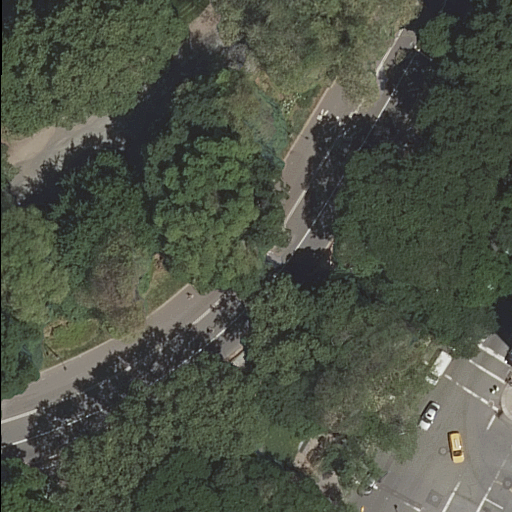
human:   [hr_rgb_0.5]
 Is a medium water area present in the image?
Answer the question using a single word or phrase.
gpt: no

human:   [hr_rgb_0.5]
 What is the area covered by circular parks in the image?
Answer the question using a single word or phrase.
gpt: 0m2

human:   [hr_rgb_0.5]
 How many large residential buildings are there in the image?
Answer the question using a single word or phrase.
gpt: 0

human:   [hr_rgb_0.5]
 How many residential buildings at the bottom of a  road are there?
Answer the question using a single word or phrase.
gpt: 0

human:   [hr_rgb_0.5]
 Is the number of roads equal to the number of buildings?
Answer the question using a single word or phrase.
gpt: no

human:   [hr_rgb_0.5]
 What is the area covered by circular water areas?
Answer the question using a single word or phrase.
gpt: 0m2

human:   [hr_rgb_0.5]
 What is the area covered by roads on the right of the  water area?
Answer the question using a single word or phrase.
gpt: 0m2

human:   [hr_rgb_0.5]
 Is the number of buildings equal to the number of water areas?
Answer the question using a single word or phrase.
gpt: no

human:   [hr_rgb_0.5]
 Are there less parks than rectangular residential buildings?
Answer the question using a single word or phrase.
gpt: no

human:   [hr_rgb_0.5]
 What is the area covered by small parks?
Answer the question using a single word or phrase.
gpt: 0m2

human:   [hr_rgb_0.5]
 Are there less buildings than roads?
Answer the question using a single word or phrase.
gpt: yes

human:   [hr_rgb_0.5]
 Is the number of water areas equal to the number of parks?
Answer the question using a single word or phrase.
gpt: yes

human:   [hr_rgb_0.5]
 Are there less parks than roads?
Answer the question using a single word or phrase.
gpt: yes

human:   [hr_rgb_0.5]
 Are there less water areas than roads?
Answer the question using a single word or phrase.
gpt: yes

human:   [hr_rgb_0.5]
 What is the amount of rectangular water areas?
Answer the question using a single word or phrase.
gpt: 1

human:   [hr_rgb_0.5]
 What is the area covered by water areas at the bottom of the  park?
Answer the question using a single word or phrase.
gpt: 1m2

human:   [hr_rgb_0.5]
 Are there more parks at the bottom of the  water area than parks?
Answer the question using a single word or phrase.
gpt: no

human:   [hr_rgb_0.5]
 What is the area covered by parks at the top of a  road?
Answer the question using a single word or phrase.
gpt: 10410m2

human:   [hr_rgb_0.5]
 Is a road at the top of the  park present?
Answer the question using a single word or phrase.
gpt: no

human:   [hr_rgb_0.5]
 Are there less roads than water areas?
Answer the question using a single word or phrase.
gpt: no

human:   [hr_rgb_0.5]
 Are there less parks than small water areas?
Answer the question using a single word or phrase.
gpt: no

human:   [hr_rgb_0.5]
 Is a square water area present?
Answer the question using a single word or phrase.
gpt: no

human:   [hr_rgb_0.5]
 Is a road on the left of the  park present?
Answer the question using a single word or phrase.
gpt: yes

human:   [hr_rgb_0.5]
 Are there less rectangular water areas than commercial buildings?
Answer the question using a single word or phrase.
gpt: no

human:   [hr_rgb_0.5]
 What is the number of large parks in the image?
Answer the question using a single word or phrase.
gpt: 1

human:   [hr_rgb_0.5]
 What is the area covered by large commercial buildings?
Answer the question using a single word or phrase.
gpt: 0m2

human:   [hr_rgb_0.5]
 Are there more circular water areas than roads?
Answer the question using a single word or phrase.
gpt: no

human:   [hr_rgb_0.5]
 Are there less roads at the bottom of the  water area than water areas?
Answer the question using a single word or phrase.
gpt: no

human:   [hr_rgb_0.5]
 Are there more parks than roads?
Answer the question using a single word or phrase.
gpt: no

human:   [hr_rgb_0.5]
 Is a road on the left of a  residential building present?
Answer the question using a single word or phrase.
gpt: no

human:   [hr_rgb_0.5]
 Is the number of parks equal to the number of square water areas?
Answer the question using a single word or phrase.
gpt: no

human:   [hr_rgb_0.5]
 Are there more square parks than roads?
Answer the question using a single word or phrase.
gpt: no

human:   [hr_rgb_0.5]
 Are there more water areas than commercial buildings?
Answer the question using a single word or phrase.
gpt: yes

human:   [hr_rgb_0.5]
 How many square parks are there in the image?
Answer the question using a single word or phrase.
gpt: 0

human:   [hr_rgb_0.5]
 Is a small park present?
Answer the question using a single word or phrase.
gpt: no

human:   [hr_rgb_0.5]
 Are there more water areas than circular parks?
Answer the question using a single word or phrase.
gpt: yes